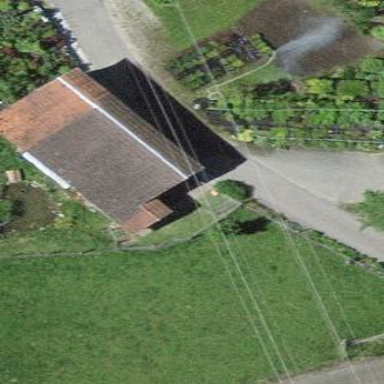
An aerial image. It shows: Shed building.